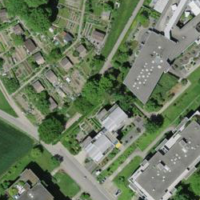
EUNIS habitat code: 55
Species observed at this site:
Allium ursinum
Podarcis muralis
Geranium robertianum
Verbascum thapsus
Ficaria verna
Bellis perennis
Marpissa muscosa
Urtica dioica
Polistes dominula
Primula vulgaris